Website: macys
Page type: billing-address
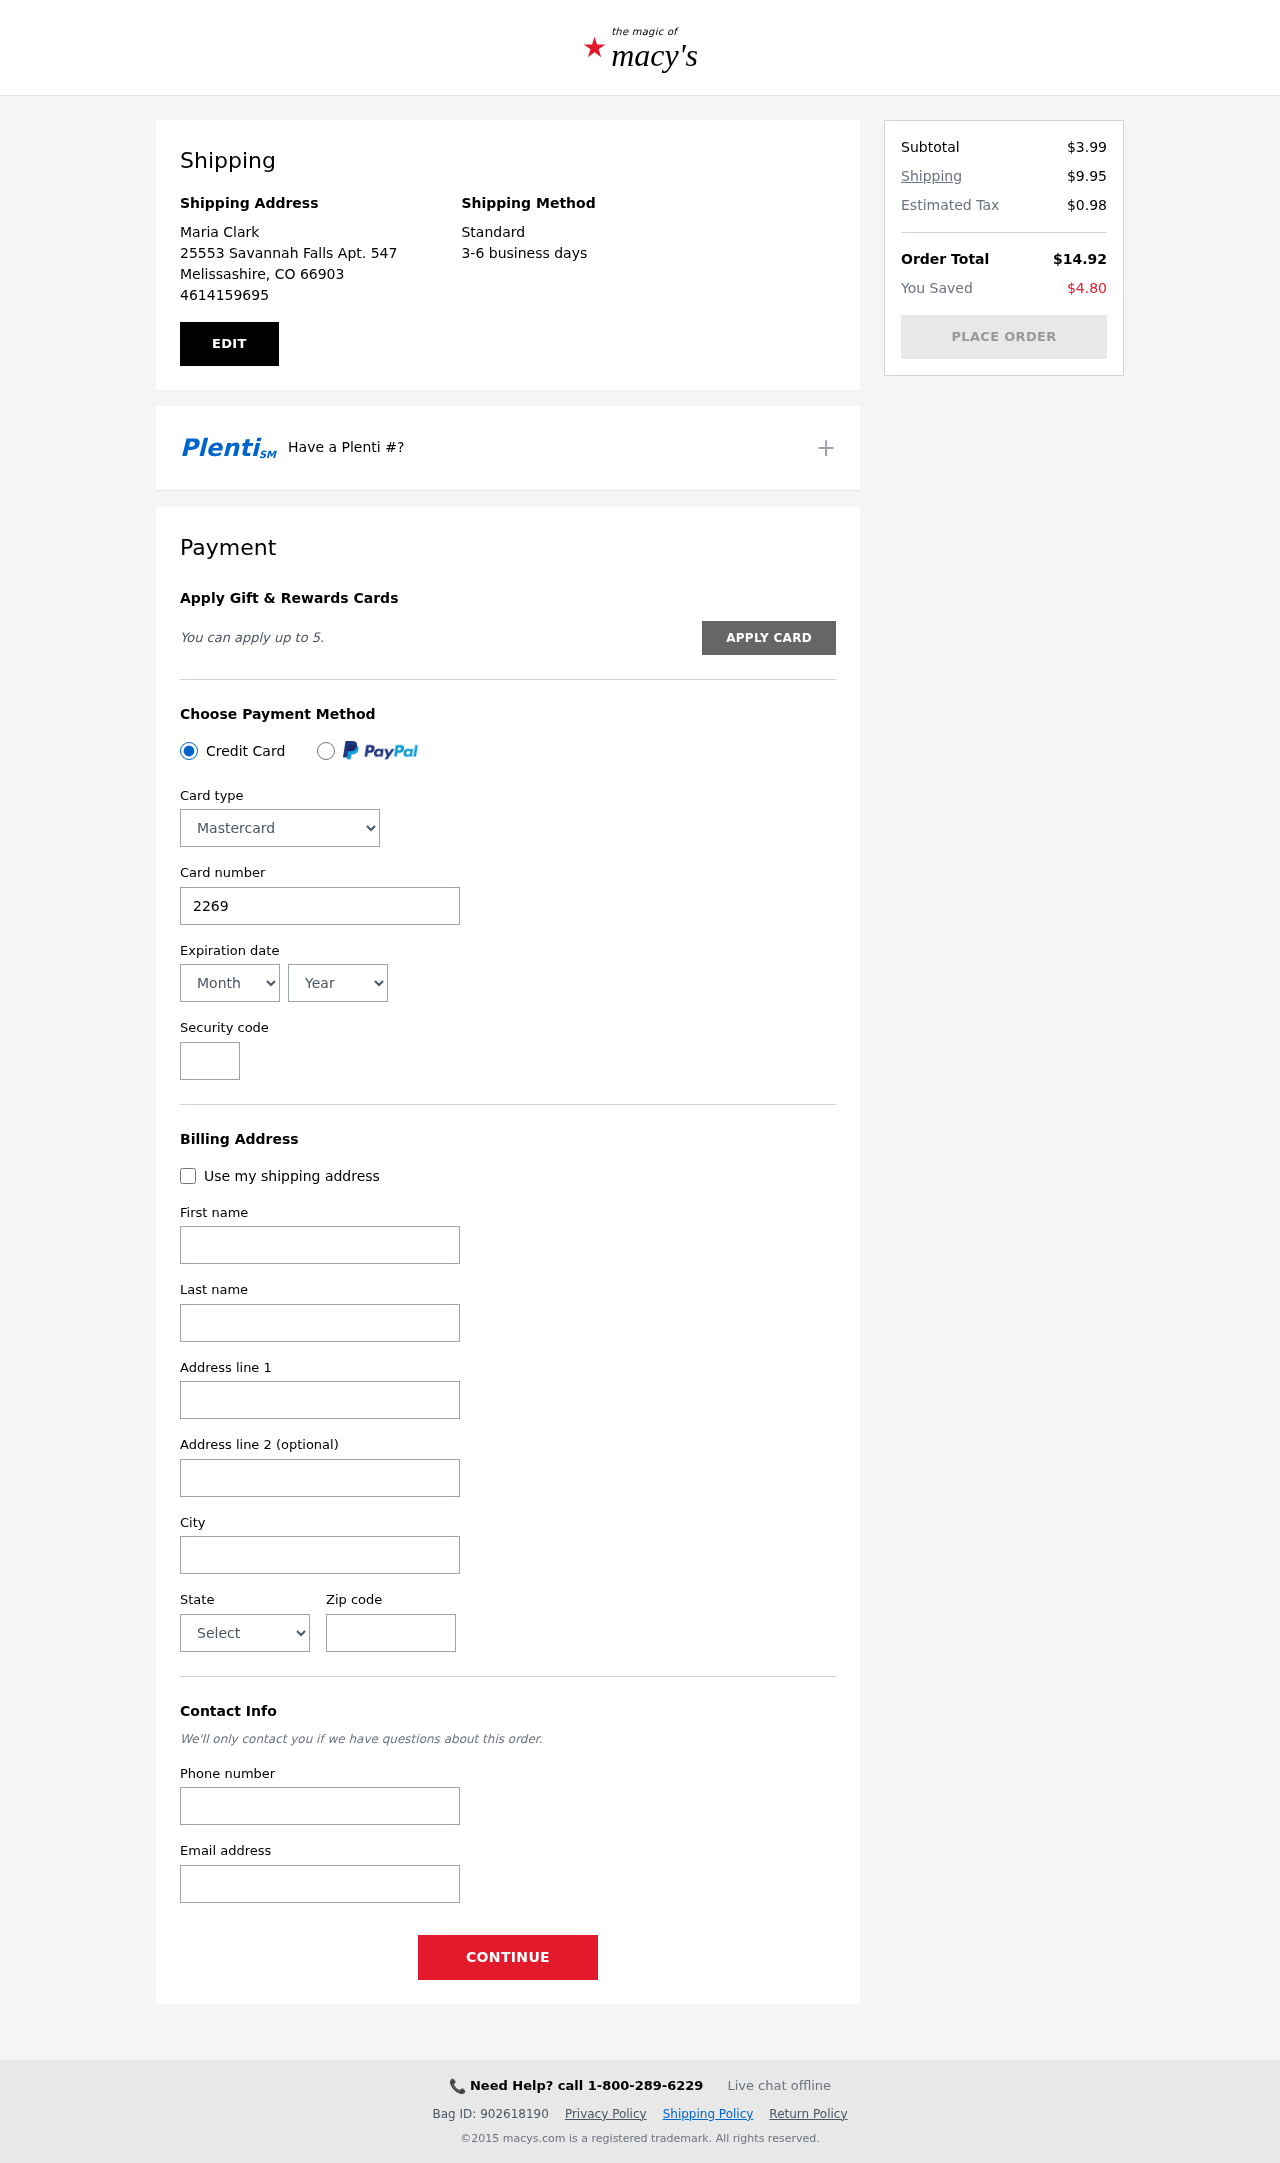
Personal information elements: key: PII_CARD_CVV
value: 862
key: PII_CARD_EXPIRY_MONTH
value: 11
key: PII_CARD_EXPIRY_YEAR
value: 26
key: PII_CARD_NUMBER
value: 2269 6618 3607 7421
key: PII_CARD_TYPE
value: Mastercard
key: PII_CITY
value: Melissashire
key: PII_CITY_STATE_ZIP
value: Melissashire, CO 66903
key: PII_EMAIL
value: mariaclark@yahoo.com
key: PII_FIRSTNAME
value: Maria
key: PII_FULLNAME
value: Maria Clark
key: PII_LASTNAME
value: Clark
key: PII_PHONE
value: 4614159695
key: PII_POSTCODE
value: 66903
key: PII_STATE
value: Colorado
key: PII_STREET
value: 25553 Savannah Falls Apt. 547
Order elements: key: ORDER_SUBTOTAL
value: $3.99
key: ORDER_SHIPPING_COST
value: $9.95
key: ORDER_TAX
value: $0.98
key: ORDER_TOTAL
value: $14.92
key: ORDER_SAVINGS
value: $4.80